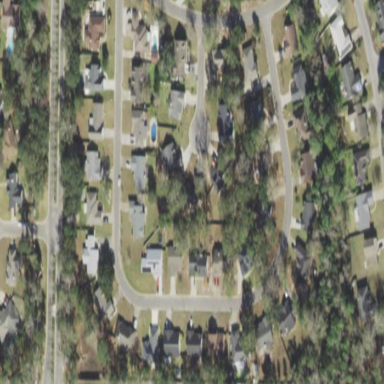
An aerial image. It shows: Residential area composed of single-family homes.